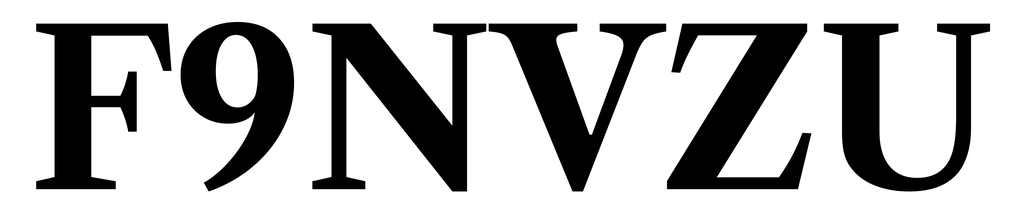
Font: LibreCaslonText_Bold